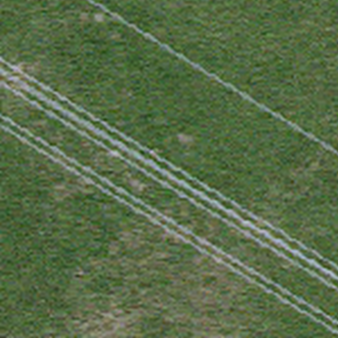
Label: other